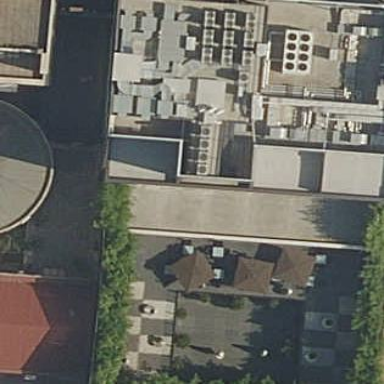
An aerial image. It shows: Cafe.